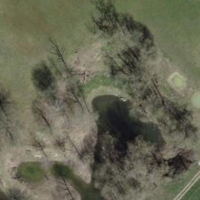
EUNIS habitat code: 25
Species observed at this site:
Ischnura elegans
Hyla arborea
Ichthyosaura alpestris
Sympetrum striolatum
Bombina variegata
Anax imperator